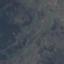
Land use / land cover class: HerbaceousVegetation